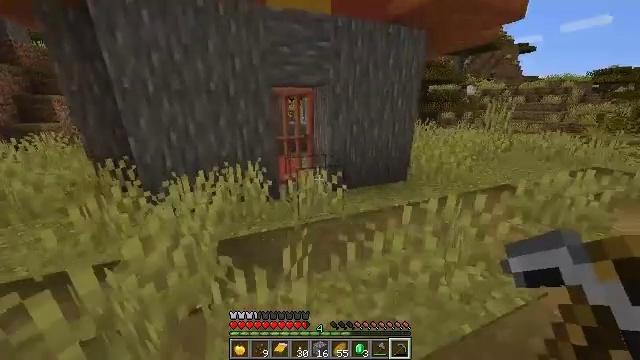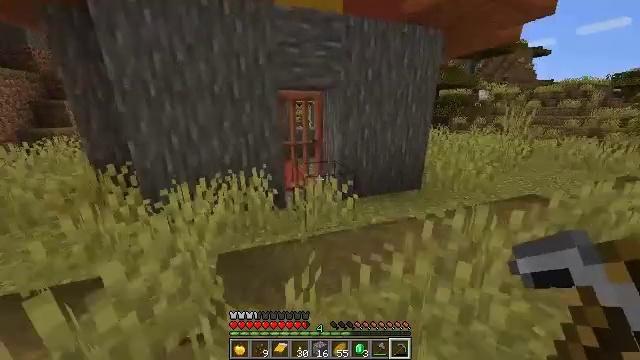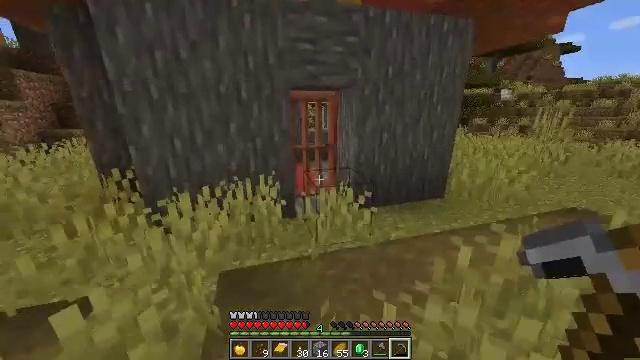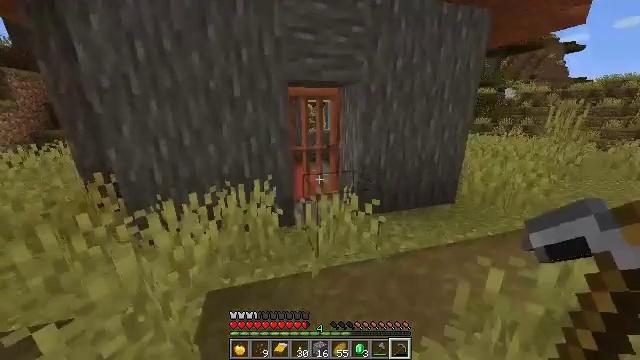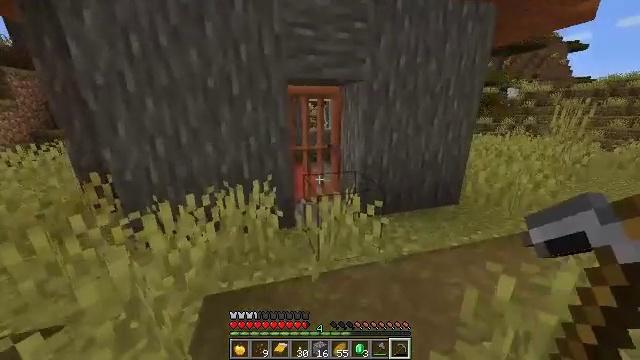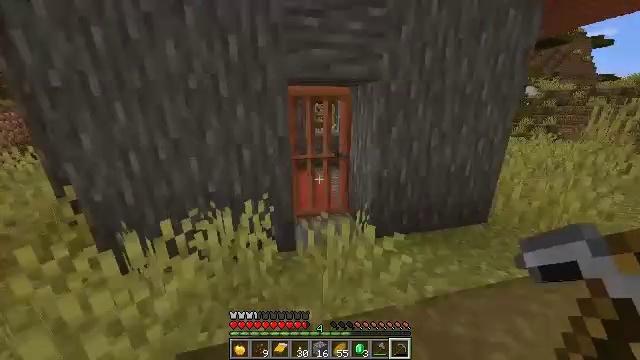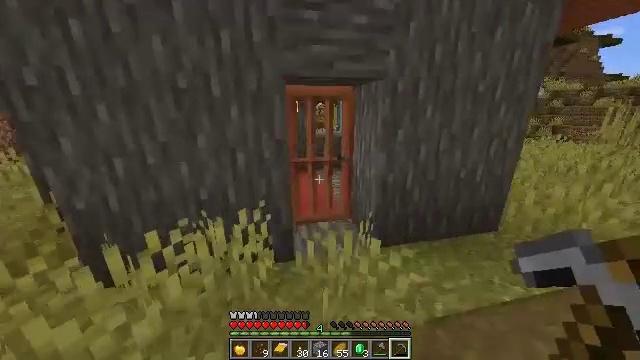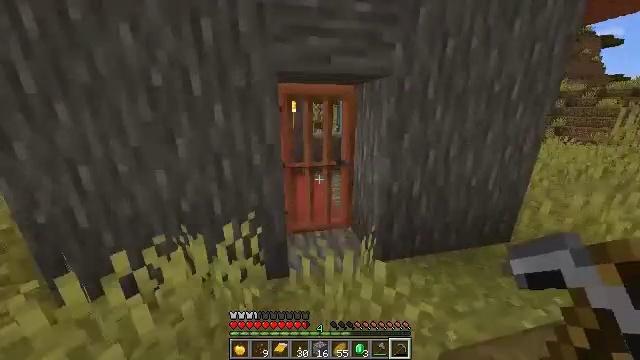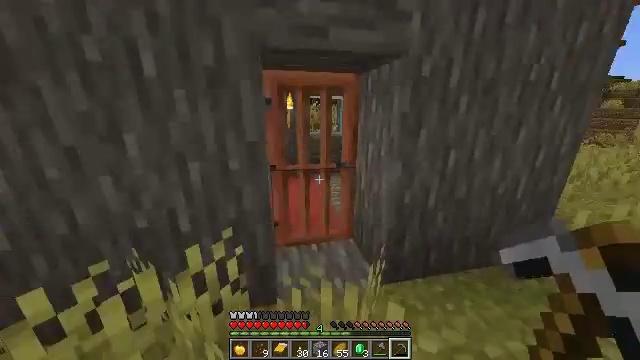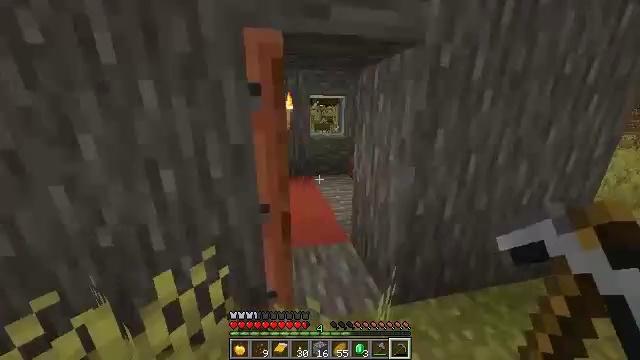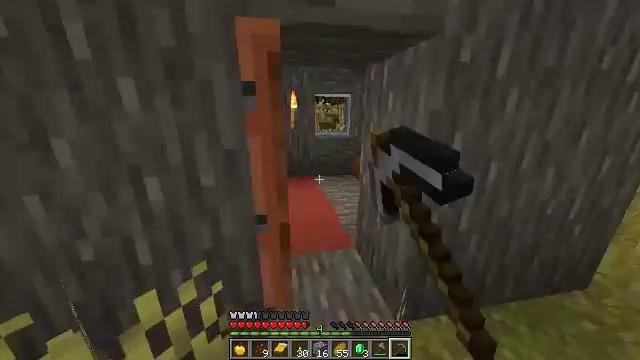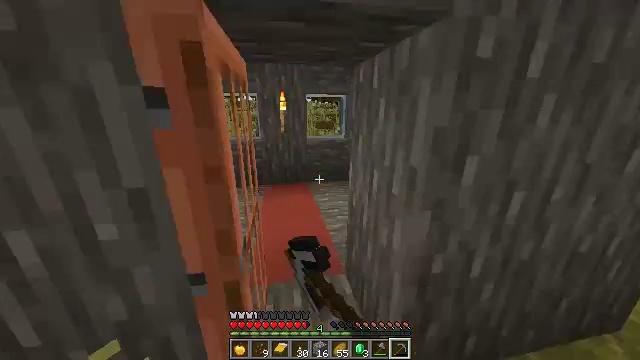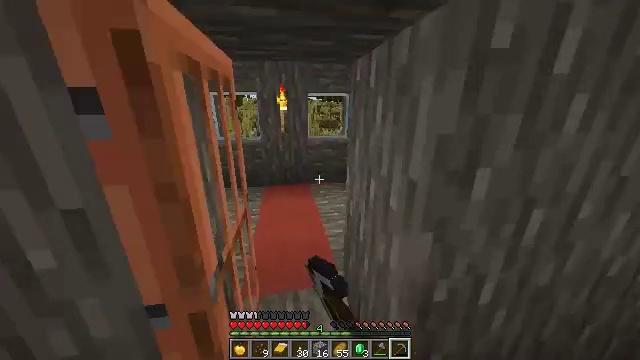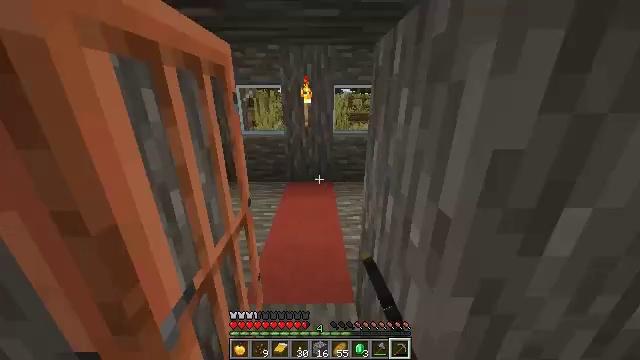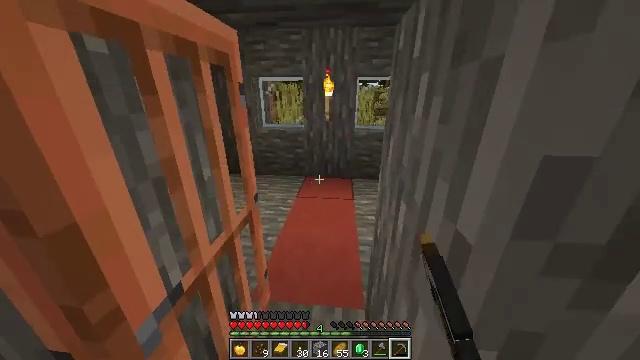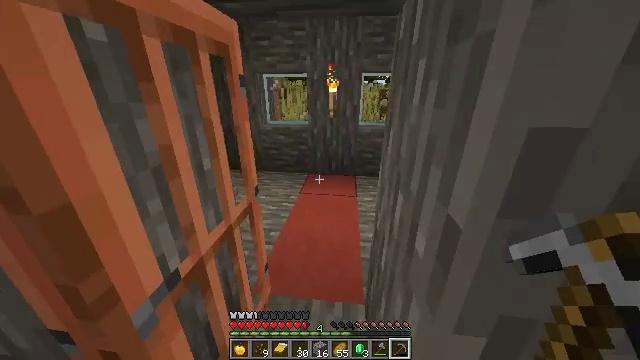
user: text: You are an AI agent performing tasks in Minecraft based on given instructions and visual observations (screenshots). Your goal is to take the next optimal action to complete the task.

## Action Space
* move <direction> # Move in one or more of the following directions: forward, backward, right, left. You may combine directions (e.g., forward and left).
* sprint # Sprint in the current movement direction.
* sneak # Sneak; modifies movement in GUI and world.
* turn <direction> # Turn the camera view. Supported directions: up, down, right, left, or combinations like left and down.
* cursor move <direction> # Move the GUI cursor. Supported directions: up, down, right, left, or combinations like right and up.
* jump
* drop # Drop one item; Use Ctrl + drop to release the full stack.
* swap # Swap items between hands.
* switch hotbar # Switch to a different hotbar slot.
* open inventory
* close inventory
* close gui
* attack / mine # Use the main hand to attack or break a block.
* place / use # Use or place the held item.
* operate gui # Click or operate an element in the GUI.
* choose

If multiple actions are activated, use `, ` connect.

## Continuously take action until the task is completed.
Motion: motion action
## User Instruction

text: Dig up yellow terracotta from the ground.
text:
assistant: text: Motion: move forward, turn left and up
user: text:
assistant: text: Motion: move forward, turn left
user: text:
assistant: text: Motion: move forward
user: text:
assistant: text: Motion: move forward
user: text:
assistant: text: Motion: move forward, turn left
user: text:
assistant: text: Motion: move forward
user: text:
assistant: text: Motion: move forward
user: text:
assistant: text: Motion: move forward
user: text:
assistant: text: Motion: move forward, use / place
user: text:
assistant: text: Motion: move forward and move right, turn left, use / place
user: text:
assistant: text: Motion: move forward and move right, use / place
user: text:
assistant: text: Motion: move forward and move right, turn left
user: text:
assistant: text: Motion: move forward, turn left and down
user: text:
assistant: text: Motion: move forward, turn left and down
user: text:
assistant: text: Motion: move forward, turn left
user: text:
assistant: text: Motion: move forward
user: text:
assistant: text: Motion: move forward
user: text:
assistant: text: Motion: move forward and move right
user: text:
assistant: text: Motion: move forward and move right, turn left and down
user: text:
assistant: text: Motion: move forward and move right, turn left and down
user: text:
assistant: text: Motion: move forward and move right, turn left and down
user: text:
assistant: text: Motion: move forward and move right
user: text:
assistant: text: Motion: move forward and move right
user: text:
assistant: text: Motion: move forward and move right
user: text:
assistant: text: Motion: move forward and move right
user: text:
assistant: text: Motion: no_op
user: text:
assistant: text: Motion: no_op
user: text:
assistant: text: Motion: move forward
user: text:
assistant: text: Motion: move forward
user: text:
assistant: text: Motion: move forward